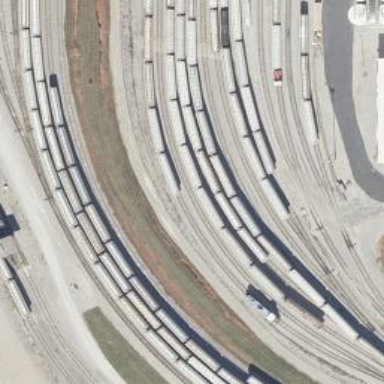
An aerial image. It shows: Railway spur service.